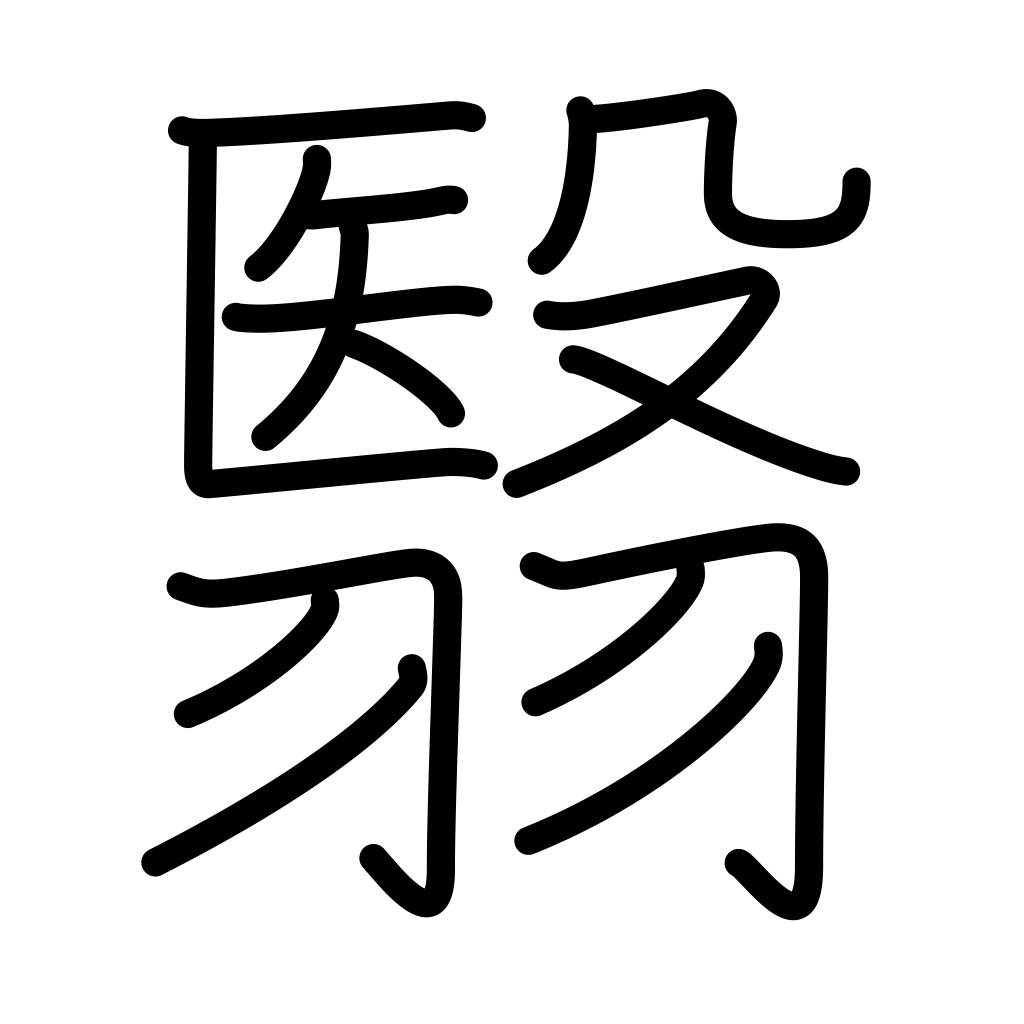
Meaning: hold aloft